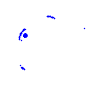
Particle: electron